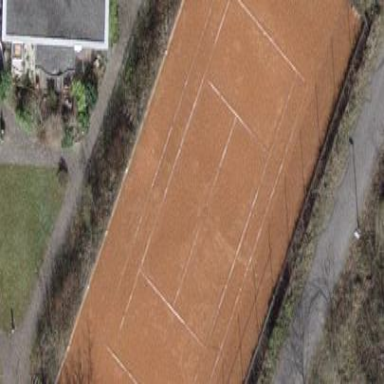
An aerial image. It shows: Tennis court with sandy surface located in pitch designated for leisure land.